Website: crate-barrel
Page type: payment
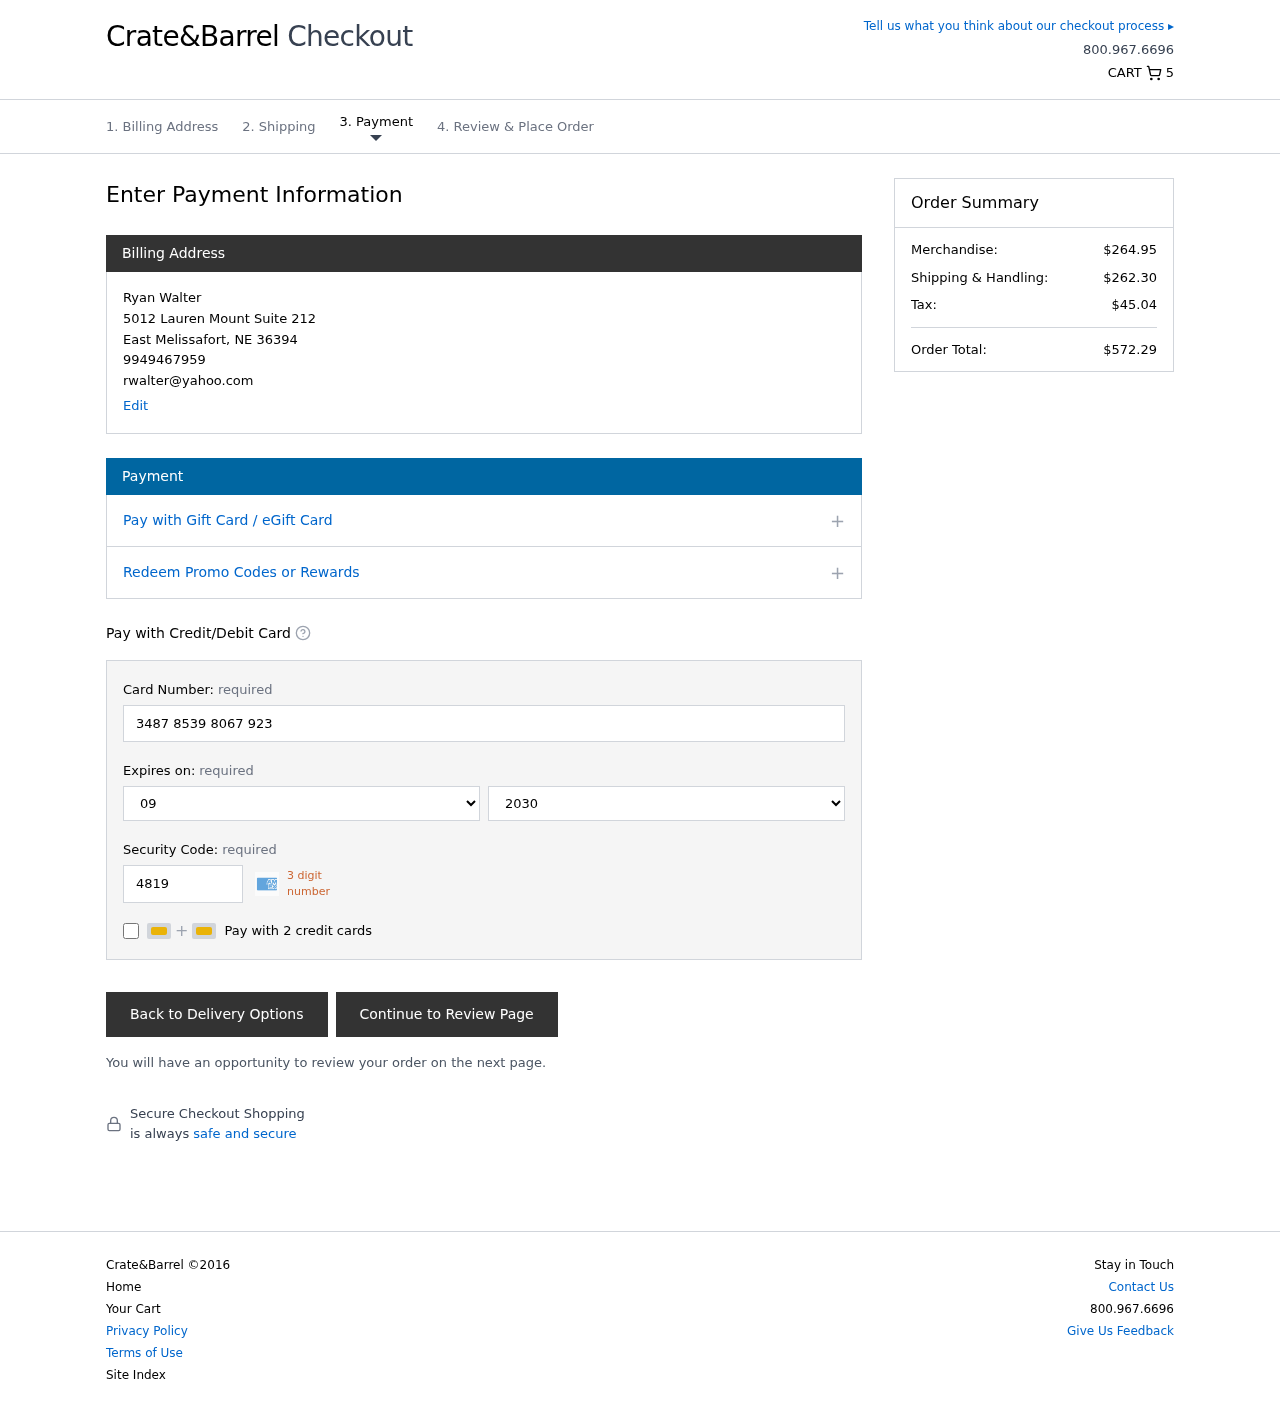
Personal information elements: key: PII_CARD_CVV
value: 4819
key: PII_CARD_EXPIRY_MONTH
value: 09
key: PII_CARD_EXPIRY_YEAR
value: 30
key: PII_CARD_NUMBER
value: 3487 8539 8067 923
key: PII_CITY
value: East Melissafort
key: PII_EMAIL
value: rwalter@yahoo.com
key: PII_FULLNAME
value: Ryan Walter
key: PII_PHONE
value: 9949467959
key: PII_POSTCODE
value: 36394
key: PII_STATE_ABBR
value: NE
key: PII_STREET
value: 5012 Lauren Mount Suite 212
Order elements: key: ORDER_NUM_ITEMS
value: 5
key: ORDER_SUBTOTAL
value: $264.95
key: ORDER_SHIPPING_COST
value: $262.30
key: ORDER_TAX
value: $45.04
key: ORDER_TOTAL
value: $572.29